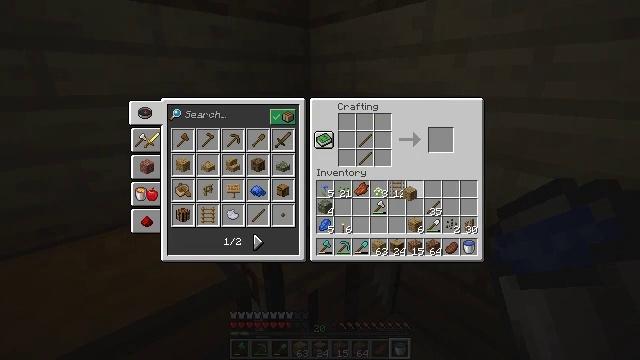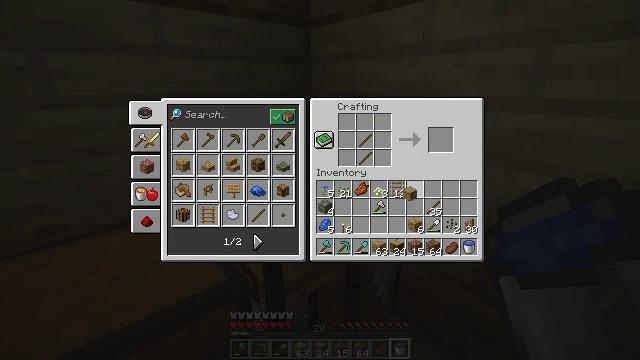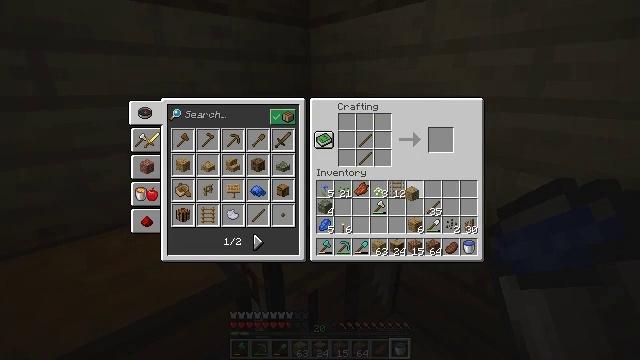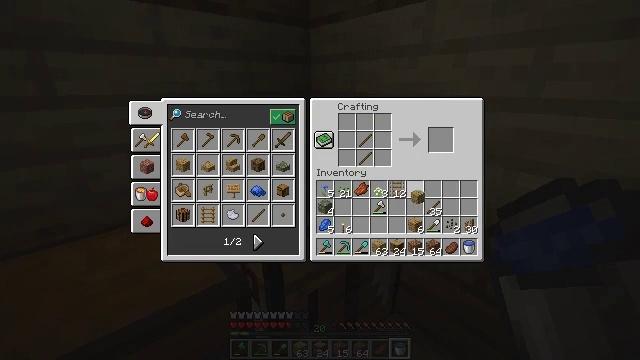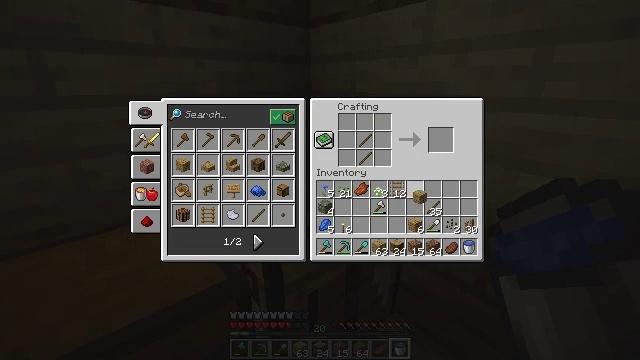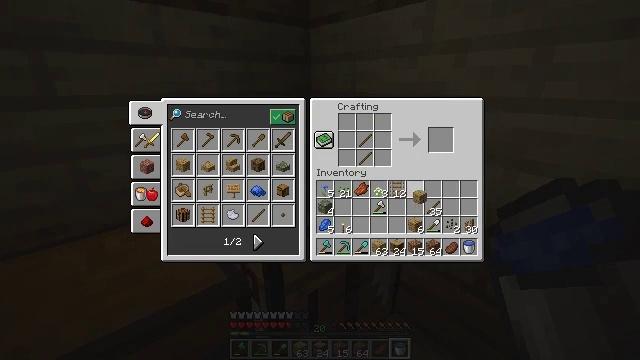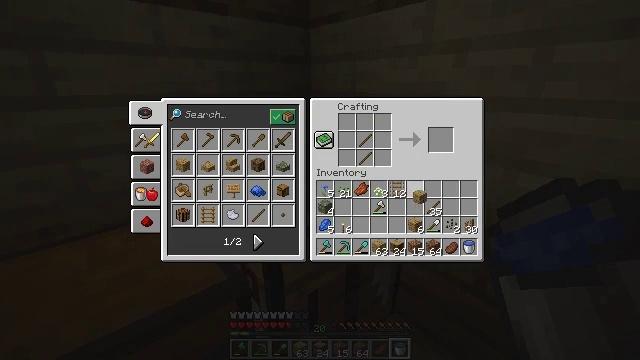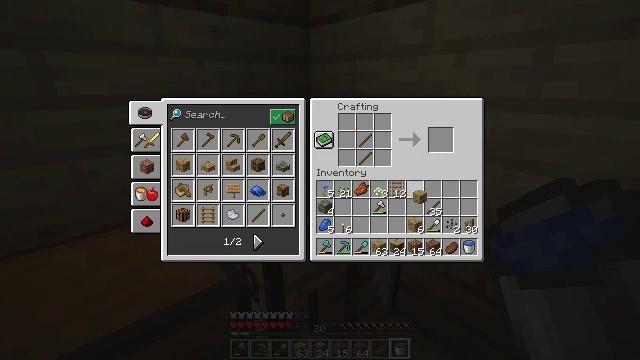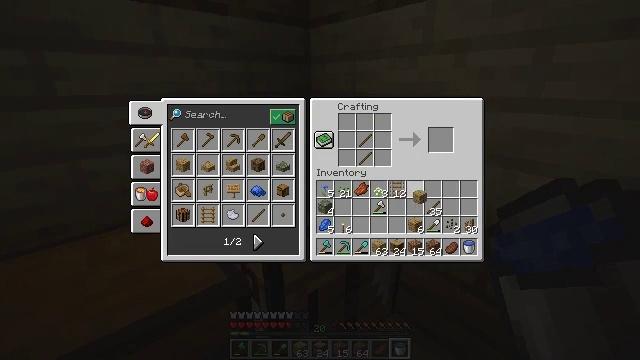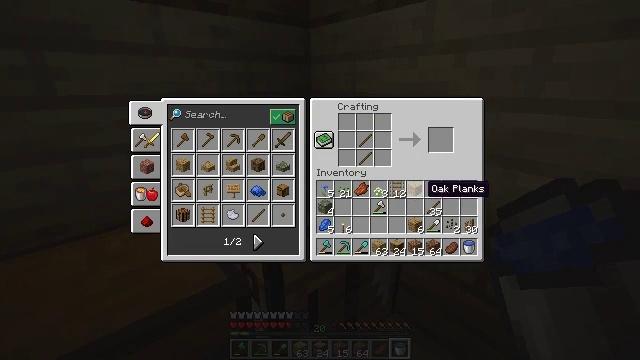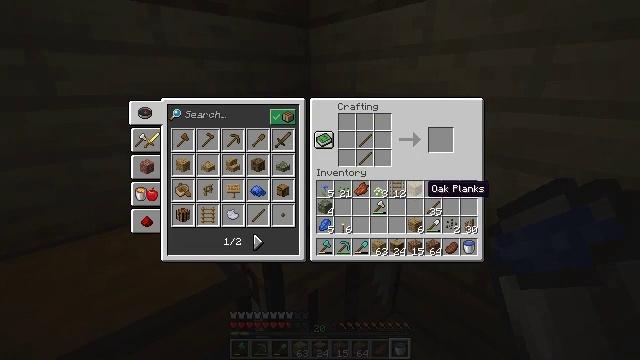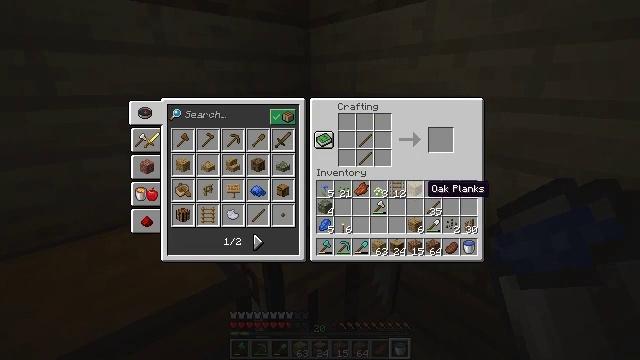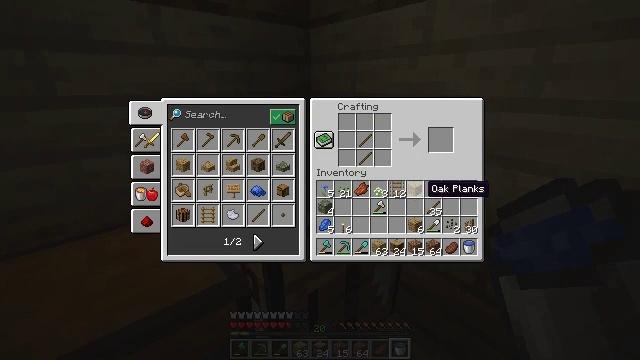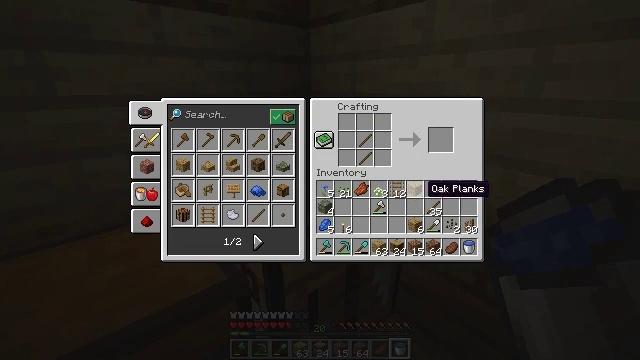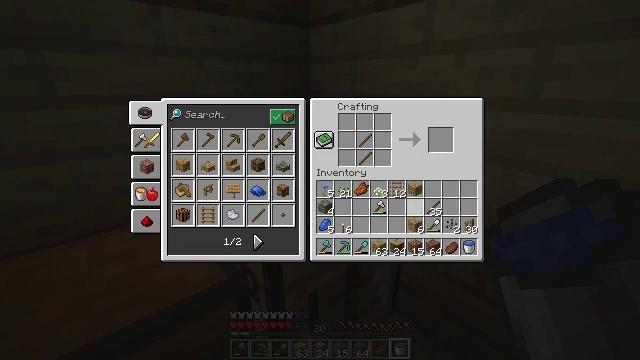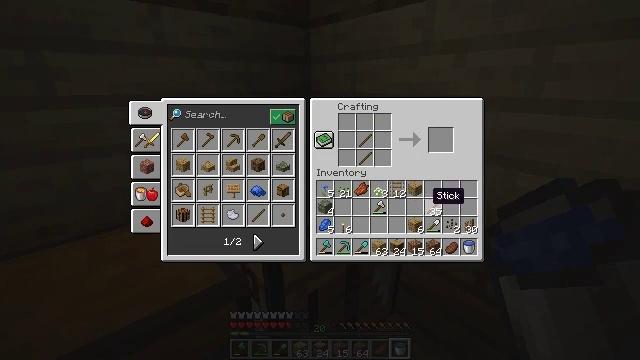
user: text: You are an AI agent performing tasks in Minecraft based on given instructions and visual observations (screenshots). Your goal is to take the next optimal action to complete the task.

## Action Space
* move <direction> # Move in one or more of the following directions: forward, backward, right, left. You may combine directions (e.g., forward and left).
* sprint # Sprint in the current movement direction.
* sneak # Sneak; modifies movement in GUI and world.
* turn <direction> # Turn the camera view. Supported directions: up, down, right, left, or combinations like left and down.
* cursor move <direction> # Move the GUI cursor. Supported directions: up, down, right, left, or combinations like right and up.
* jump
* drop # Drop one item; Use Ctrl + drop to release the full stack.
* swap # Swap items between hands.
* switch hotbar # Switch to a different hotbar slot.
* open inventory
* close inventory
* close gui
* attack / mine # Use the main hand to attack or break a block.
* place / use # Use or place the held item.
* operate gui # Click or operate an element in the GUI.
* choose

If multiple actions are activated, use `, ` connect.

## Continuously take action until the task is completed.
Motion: motion action
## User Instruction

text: Open the crafting table to craft a stone hoe.
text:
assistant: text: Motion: no_op
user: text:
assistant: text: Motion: no_op
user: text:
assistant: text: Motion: no_op
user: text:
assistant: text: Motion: no_op
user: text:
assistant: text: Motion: no_op
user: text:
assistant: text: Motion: operate gui
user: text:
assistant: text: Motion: operate gui
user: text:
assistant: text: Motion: operate gui
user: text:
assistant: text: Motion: no_op
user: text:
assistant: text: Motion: no_op
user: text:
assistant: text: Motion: no_op
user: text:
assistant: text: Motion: no_op
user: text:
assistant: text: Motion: no_op
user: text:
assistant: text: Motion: no_op
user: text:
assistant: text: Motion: no_op
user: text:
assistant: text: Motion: cursor move right and down
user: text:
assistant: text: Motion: cursor move down
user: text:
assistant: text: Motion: no_op
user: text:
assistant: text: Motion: no_op
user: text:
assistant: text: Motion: no_op
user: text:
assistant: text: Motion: no_op
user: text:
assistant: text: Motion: no_op
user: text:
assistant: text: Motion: no_op
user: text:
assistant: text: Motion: no_op
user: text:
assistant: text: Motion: cursor move left
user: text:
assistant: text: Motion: cursor move left
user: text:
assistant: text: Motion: no_op
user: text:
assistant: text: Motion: no_op
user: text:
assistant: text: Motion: cursor move right
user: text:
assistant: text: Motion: cursor move right and up